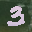
Label: 3